Interaction volume radius: 5 \u00c5
Interaction volume height: 50 \u00c5
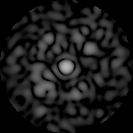
Disorder parameter: 0.846